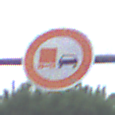
Verkehrszeichen: UeberholverbotKraftfahrzeuge
Umgebung: Outdoor, Urban
Tageszeit: MorningAfternoon
Wetter: Overcast
Licht: Natural
Jahreszeit: NotSpecified
Kontrast: LowContrast